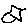
Label: fish